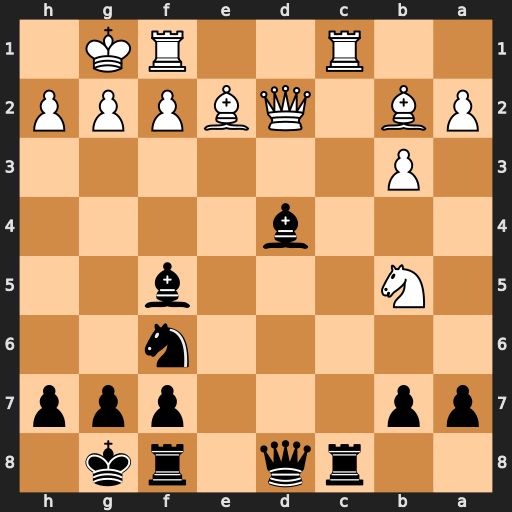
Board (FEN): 2rq1rk1/pp3ppp/5n2/1N3b2/3b4/1P6/PB1QBPPP/2R2RK1
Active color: b
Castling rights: -
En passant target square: -
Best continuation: Bxf2+ Rxf2 Qxd2